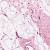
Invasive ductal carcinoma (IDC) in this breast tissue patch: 0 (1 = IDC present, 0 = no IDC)